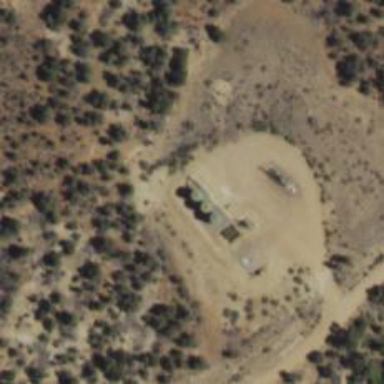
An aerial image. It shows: Storage tank with man-made structure.